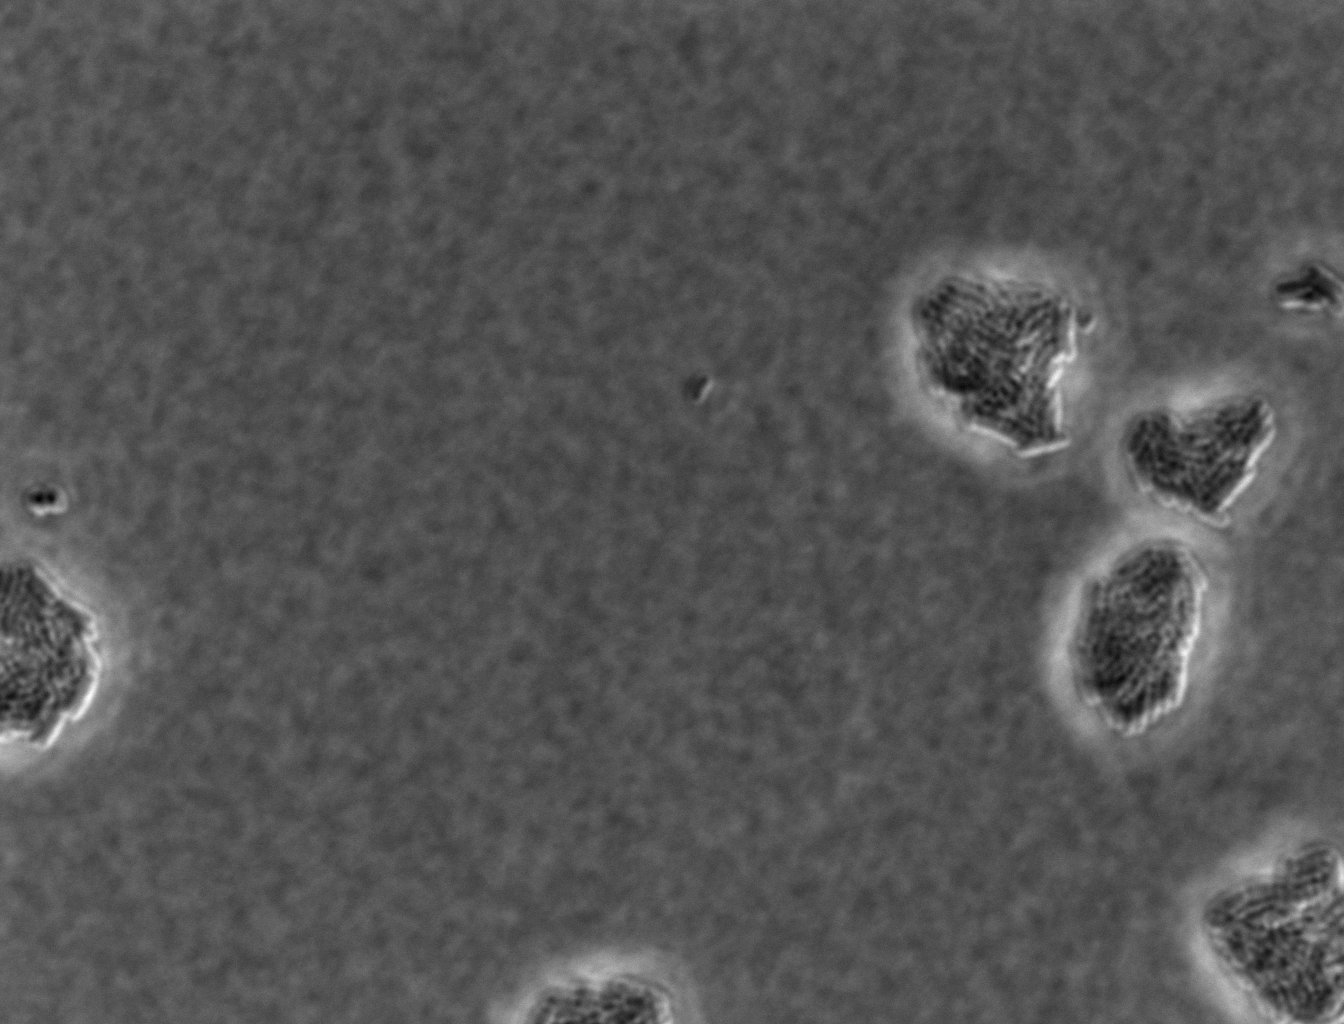
Defocused phase contrast microscopy, 60x objective, 3 h incubation